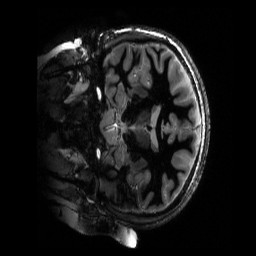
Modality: T1w
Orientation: coronal
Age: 25
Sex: female
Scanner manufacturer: siemens
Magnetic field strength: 6.98 T
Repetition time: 4.5 s
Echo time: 0.00337 s